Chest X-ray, PA view. Patient: 78 years old, sex M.
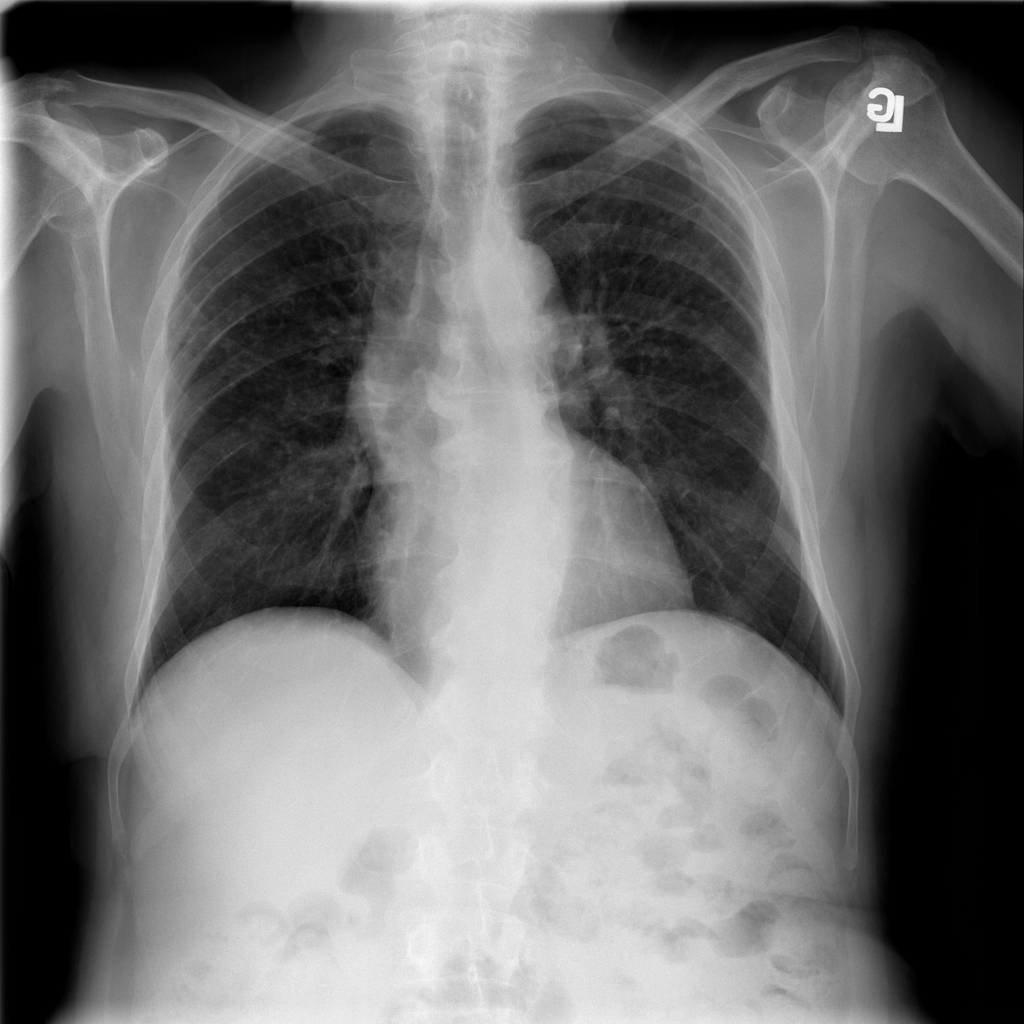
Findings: No Finding